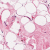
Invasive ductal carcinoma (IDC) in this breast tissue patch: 0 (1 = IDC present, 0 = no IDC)